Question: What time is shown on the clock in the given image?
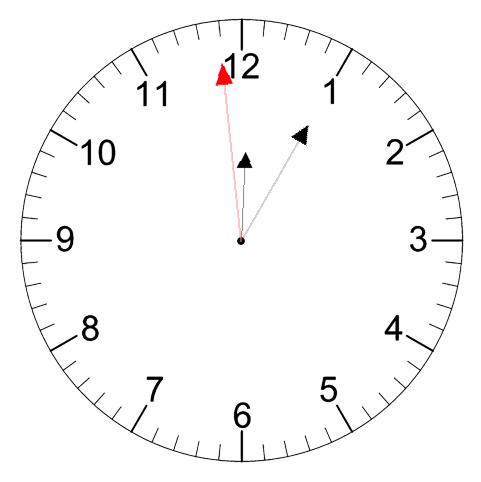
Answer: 12:04:59